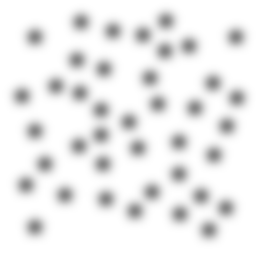
Squares: 0
Triangles: 0
Stars: 40
Total shapes: 40